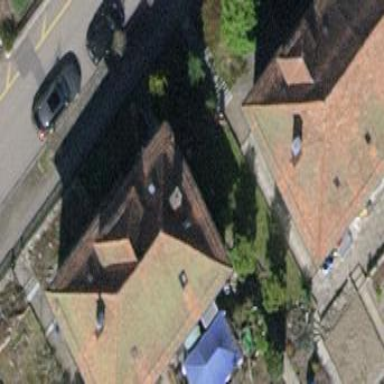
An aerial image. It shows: Building with tiled roof.